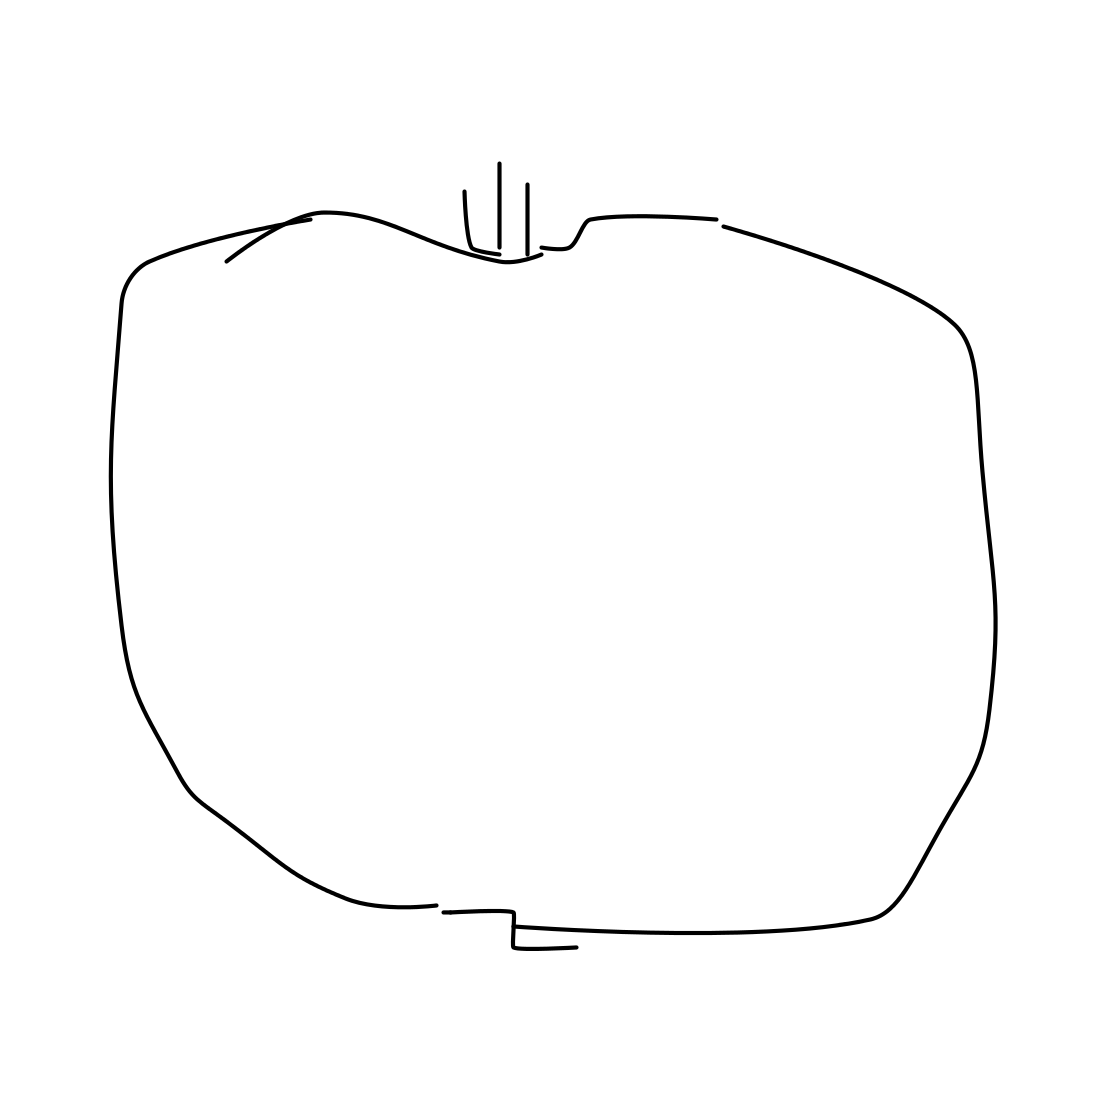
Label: tomato